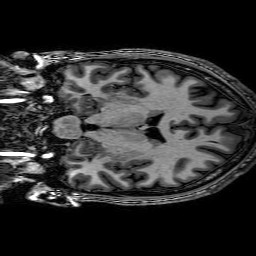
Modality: T1w
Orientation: coronal
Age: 27
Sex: male
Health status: healthy